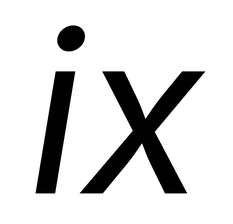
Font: Inter-Italic_Italic